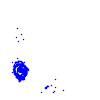
Particle: electron